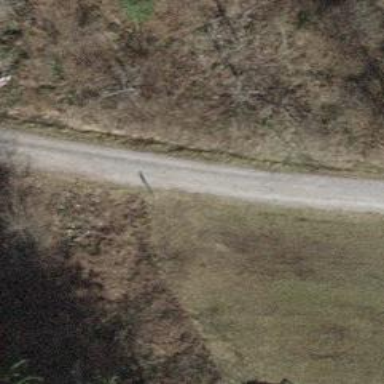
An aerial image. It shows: Gravel track with grade 2 quality.